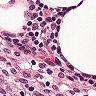
Metastatic tissue present: no